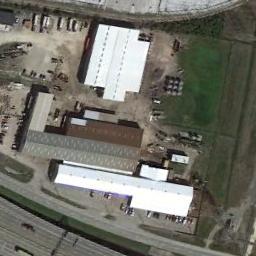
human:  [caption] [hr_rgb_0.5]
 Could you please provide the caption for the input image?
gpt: Part of the building in the industrial area has a white roof .

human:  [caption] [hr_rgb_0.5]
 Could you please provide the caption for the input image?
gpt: The industrial area has lots of industrial equipment, Some workshops of different colors and a green area .

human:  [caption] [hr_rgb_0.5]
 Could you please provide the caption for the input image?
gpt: In an industrial area, There are neatly planned factories and roads, Round objects, And green belts .

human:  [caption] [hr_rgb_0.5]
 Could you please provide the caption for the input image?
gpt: Many houses of different shapes and sizes are in the industrial area .

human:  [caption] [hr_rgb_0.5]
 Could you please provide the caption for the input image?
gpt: There are two white buildings on the industrial area .